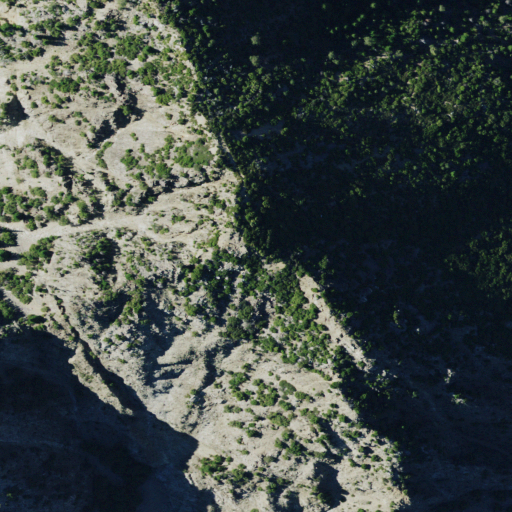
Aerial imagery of mountain in California named Ventana Double Cone containing shrub, grassland, evergreen forest, mixed forest, open development, low intensity development, and medium intensity development